Interaction volume radius: 10 \u00c5
Interaction volume height: 15 \u00c5
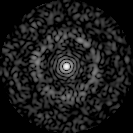
Disorder parameter: 0.8184